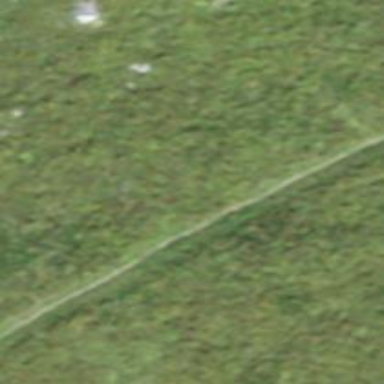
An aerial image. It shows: Ground path.